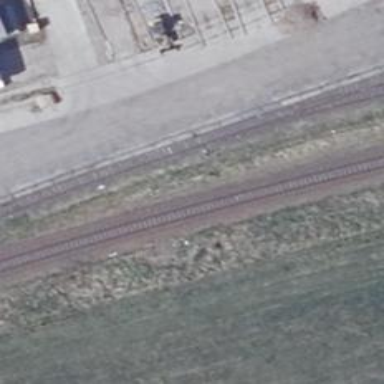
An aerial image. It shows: Railway switch with the turnout on the left side.